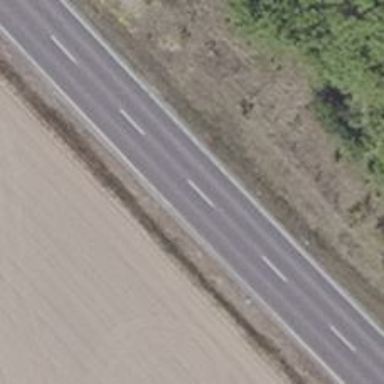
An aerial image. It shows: Primary road with asphalt surface.